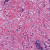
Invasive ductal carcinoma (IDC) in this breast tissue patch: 1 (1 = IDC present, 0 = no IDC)